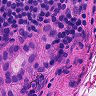
Metastatic tissue present: yes